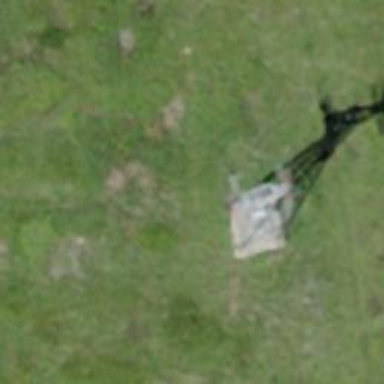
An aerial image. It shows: Pylon for aerialway.